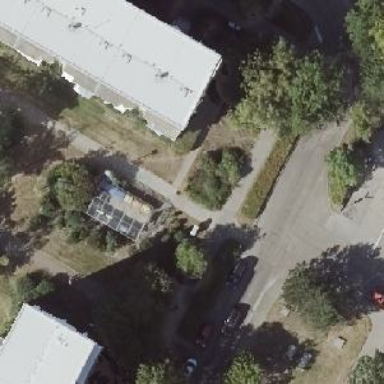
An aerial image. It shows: Footway with concrete surface.